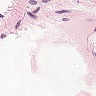
Metastatic tissue present: no